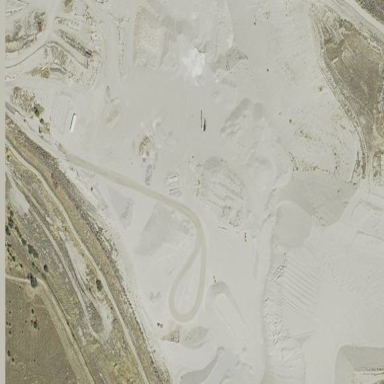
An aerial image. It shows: Quarry used for extracting gravel and sand resources.